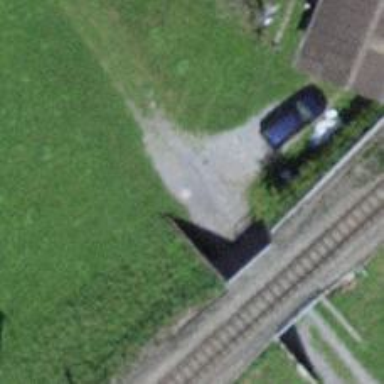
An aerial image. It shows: Gravel track with grade 2 tracktype.